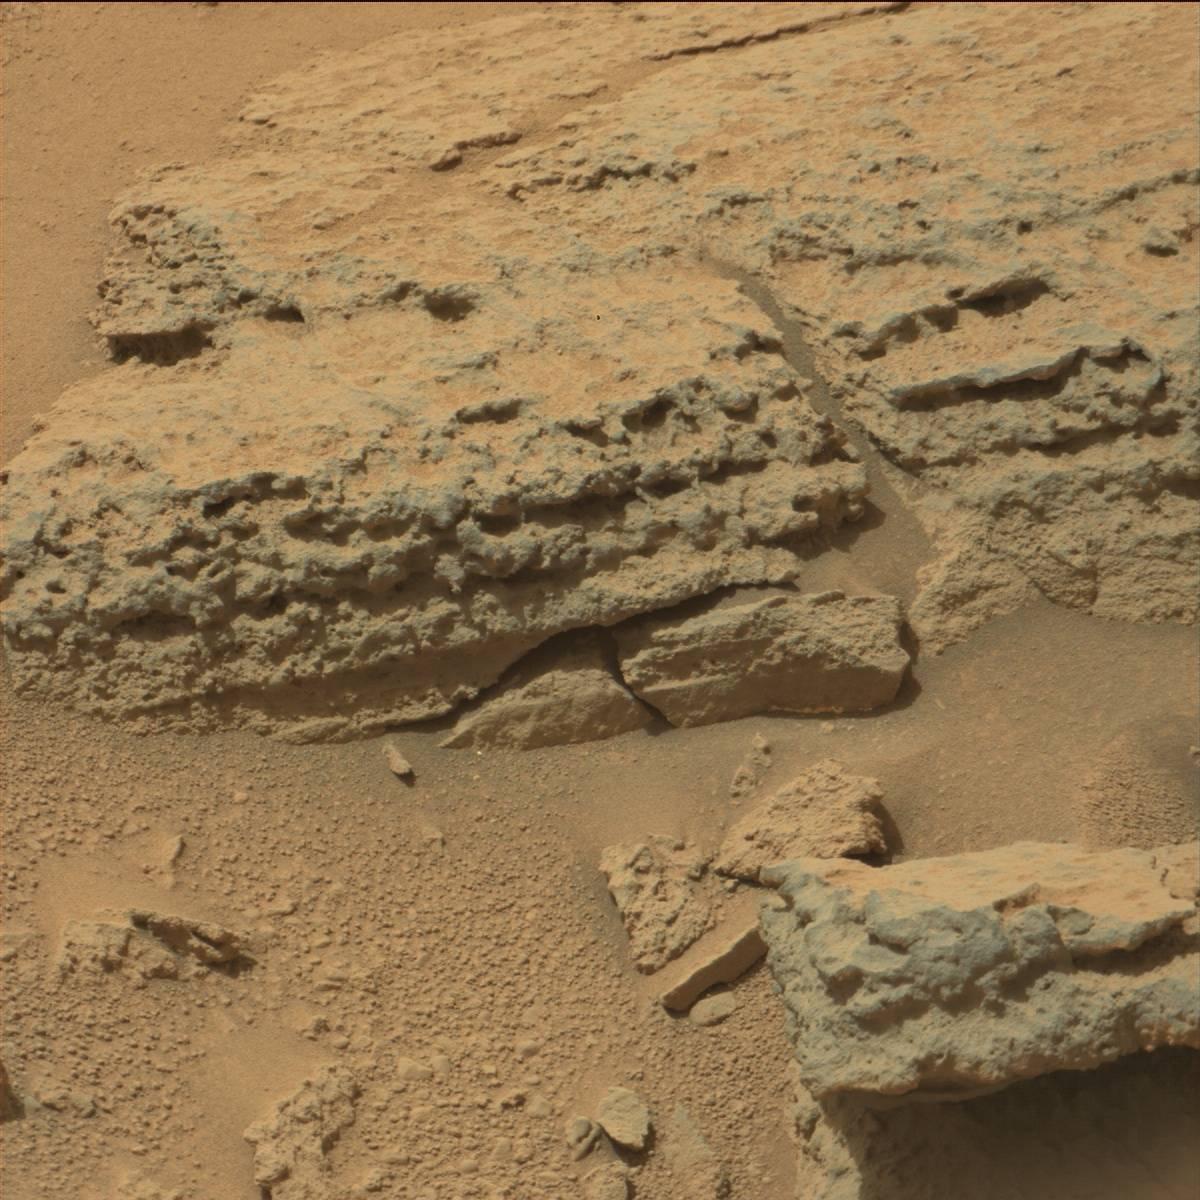
Terrain classes present: Bedrock, Rock, Sand / Soil